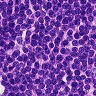
Metastatic tissue present: no